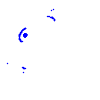
Particle: kaon